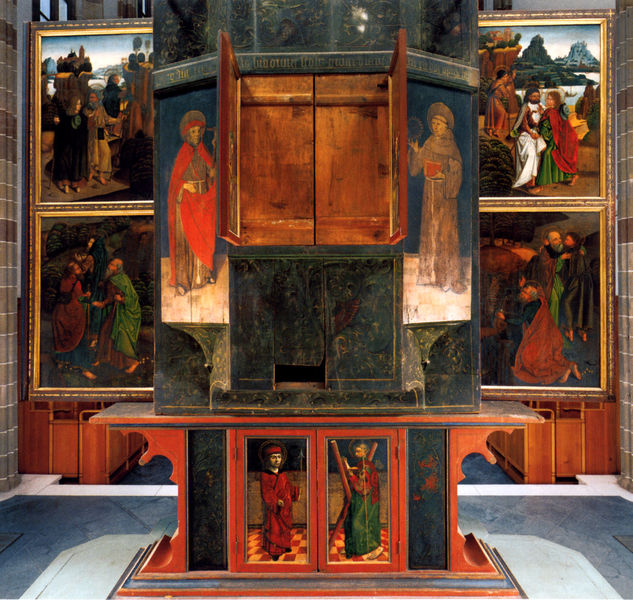
Titel: Hochaltar, Rückseite mit offenstehenden Nischenflüglen;
Künstler: Hans Klocker
Standort: Bozen
Institution: Franziskanerkirche
Schlagwörter: blau, flügel, gemälde, mann, gelb, grün, landschaft, braun, bunt, fenster, holz, männer, schwarz, tisch, rot, malerei, bibel, rahmen, bild, kirche, gold, schrift, bilder, kuss, türen, fußboden, berge, farbe, laden, figuren, lack, stufen, geschlossen, bemalt, foto, vergoldet, kreuz, religion, malen, altar, kasten, heiligenschein, christus, antik, begegnung, hostie, chor, kruzifix, mönch, franziskus, luther, heilige, märtyrer, opfer, museum, gefasst, geöffnet, schatulle, kitsch, heilig, glauben, petrus, pfeil, lackiert, schrein, christentum, geschnitzt, heimsuchung, symbole, box, allerheiligstes, tabernakel, predella, retabel, andreaskreuz, flügelaltar, hieronymus, katholisch, mönchskutte, apostel, judas, ölberg, andreas, altarretabel, klappaltar, wandelaltar, verrat, hl. franziskus, tabanakel, triptik, bemaltes holz, säuzle